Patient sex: M
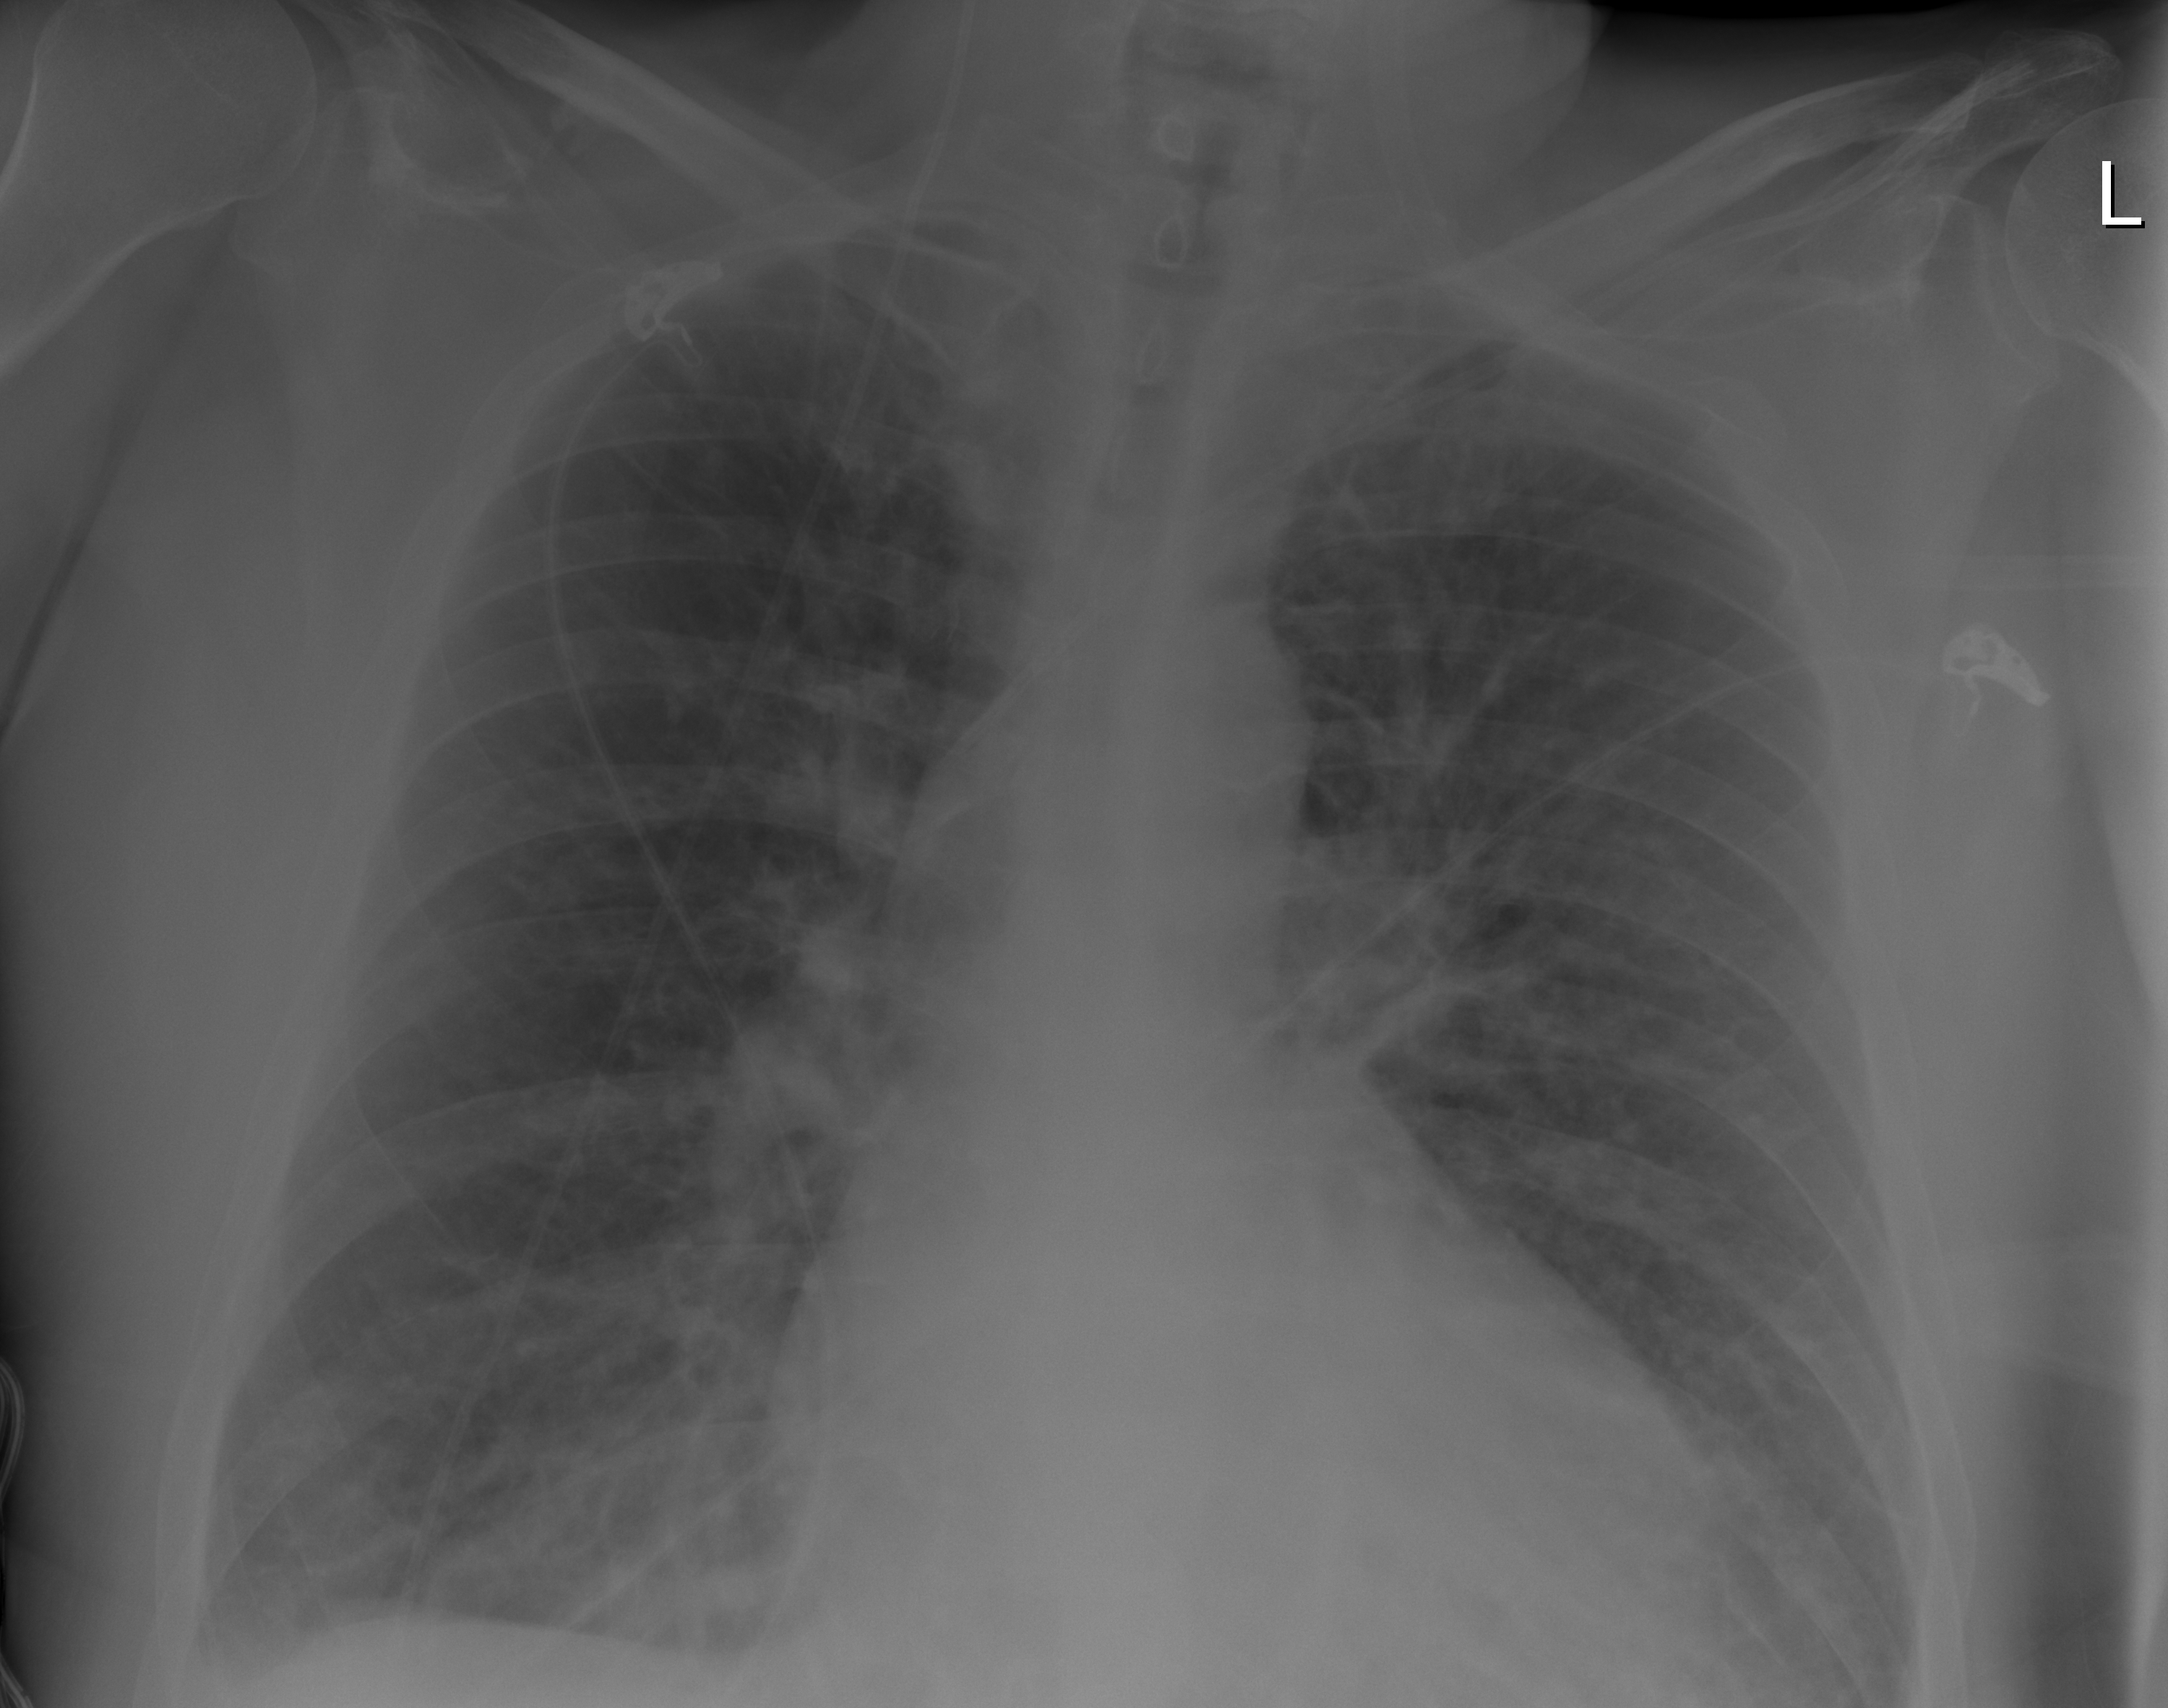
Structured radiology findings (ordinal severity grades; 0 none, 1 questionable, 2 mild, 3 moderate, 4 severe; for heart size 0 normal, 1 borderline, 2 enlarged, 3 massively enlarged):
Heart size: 1
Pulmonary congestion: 2
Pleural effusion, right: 0
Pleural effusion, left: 0
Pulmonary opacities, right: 1
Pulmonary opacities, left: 1
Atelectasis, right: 2
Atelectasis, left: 2